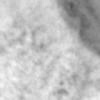
Label: no_change